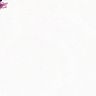
Metastatic tissue present: no